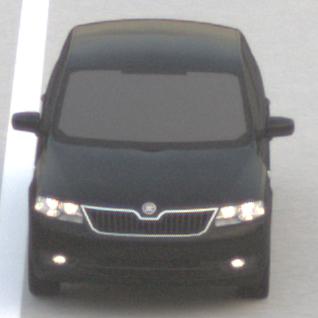
Make: Skoda
Model: Rapid
Detailed model: Rapid 1.2 Active Limousine
Model produced from: 2012/10
Model produced until: 2015/04
Doors: 5
Color: black
Road condition: dry road
Daytime: sunrise or sunset
Contrast: low contrast